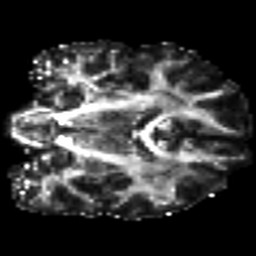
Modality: FA
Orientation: coronal
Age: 21
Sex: female
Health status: ill
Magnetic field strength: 3 T
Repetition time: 8.4 s
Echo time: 0.0926 s